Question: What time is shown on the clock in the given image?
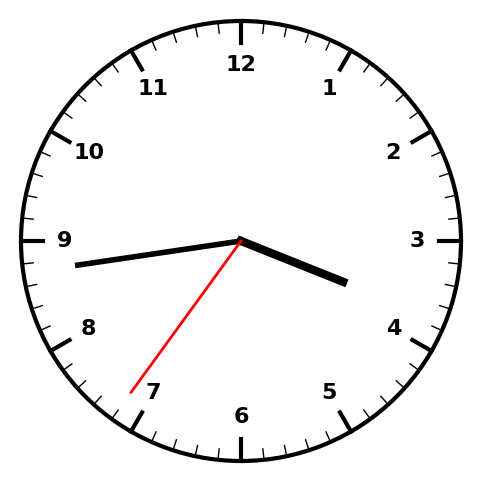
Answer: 03:43:36